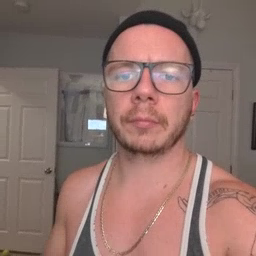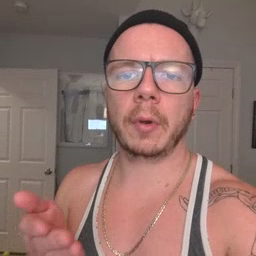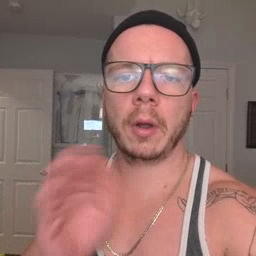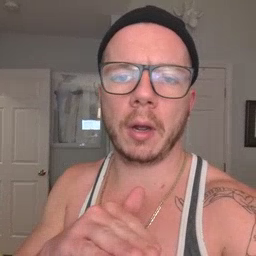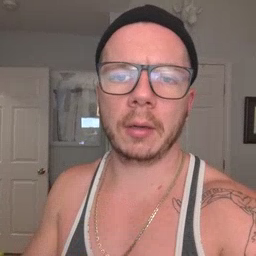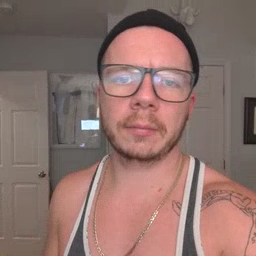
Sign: on